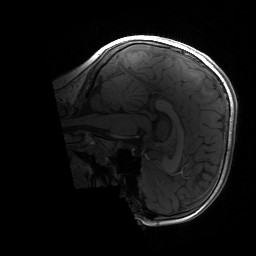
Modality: T1w
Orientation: sagittal
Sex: male
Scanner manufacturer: siemens
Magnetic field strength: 3 T
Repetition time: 1.9 s
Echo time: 0.00243 s